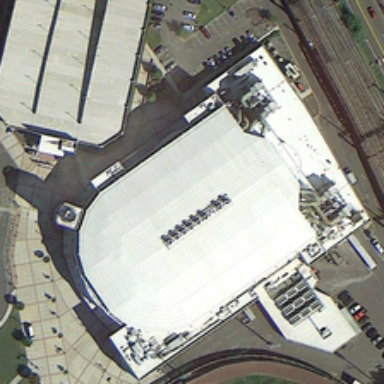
Two large buildings are near railways .